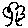
Label: tree